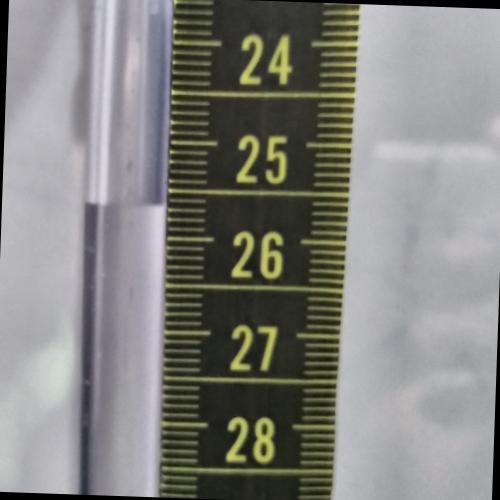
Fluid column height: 25.7 cm